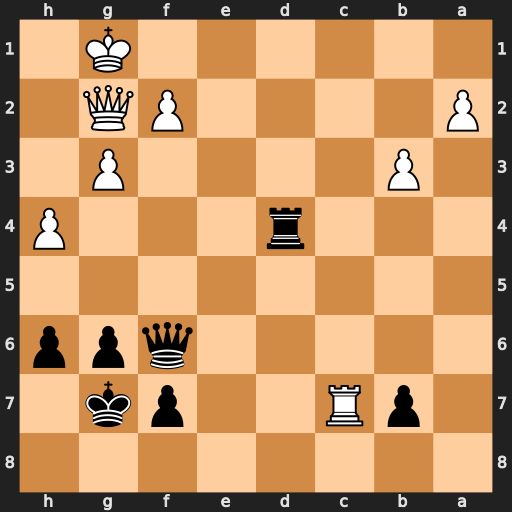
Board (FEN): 8/1pR2pk1/5qpp/8/3r3P/1P4P1/P4PQ1/6K1
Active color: b
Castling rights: -
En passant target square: -
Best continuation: Rd1+ Kh2 Rd2